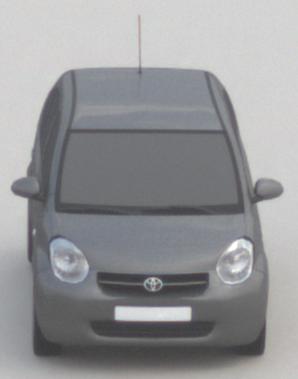
Make: Toyota
Model: Passo
Detailed model: Toyota Passo X Yururi
Model produced from: 2010
Model produced until: 2016
Doors: 5
Color: gray
Road condition: dry road
Daytime: midday
Contrast: low contrast